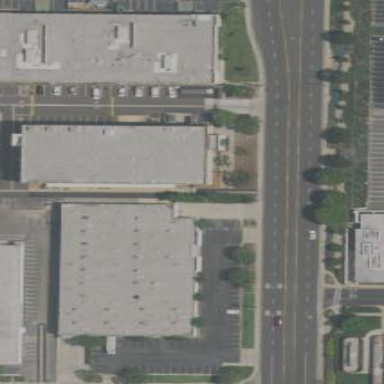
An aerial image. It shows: Industrial building.